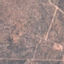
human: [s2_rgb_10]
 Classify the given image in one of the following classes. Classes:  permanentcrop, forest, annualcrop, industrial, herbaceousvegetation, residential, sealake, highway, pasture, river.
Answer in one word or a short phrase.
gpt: HerbaceousVegetation